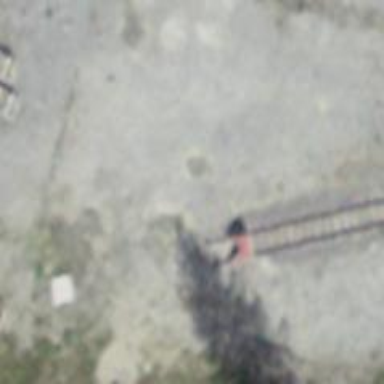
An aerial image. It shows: Railway buffer stop.